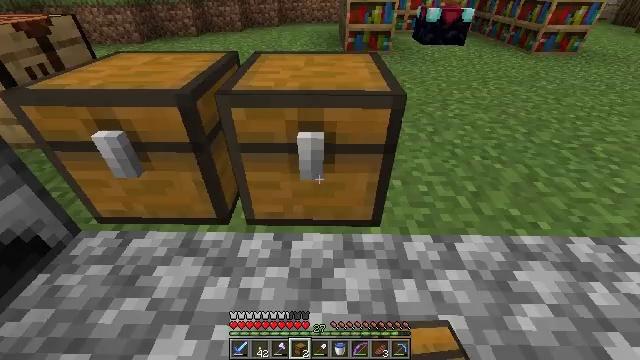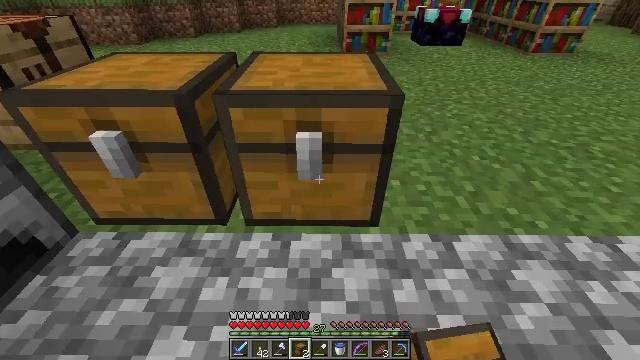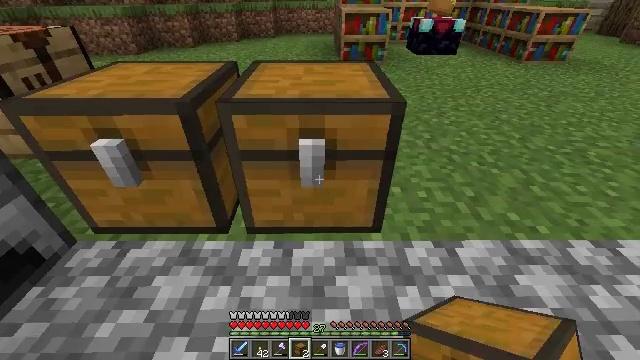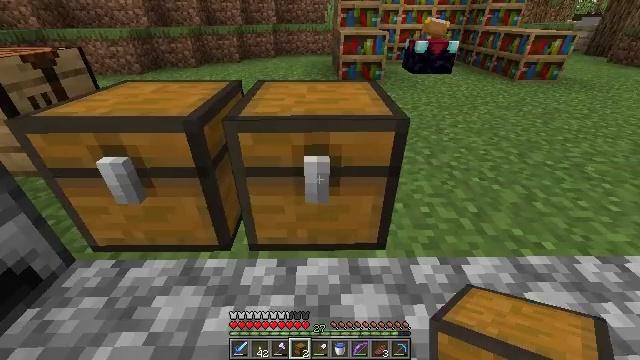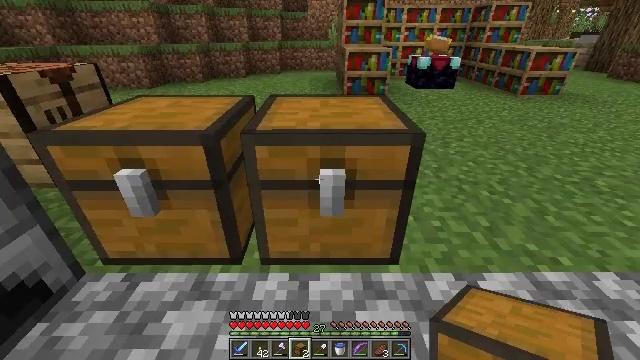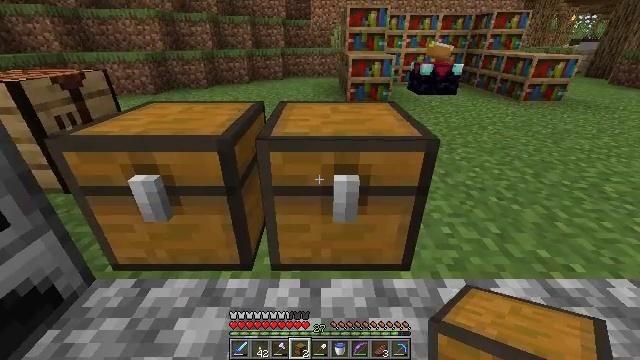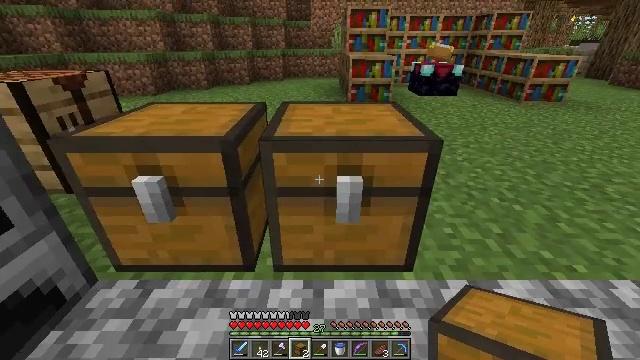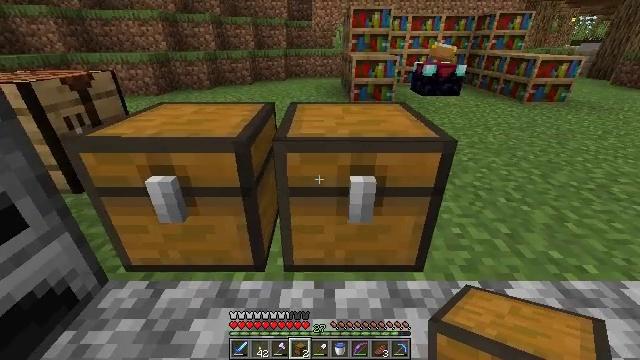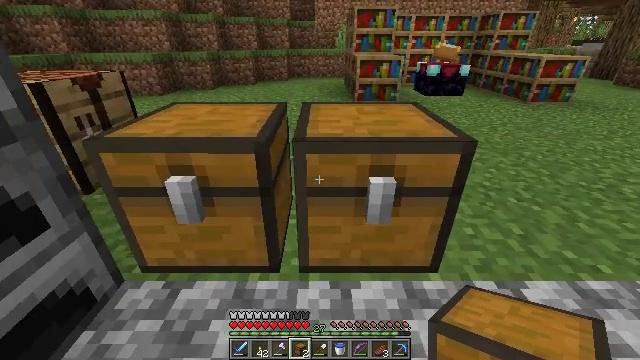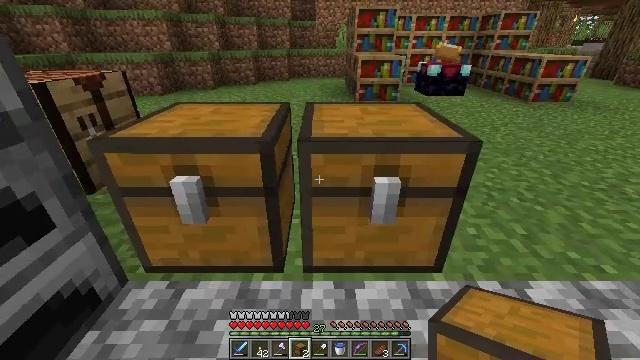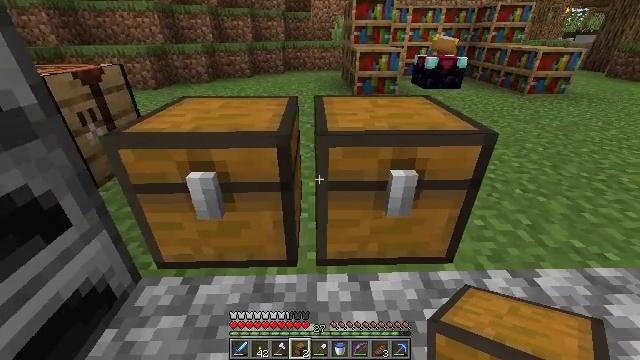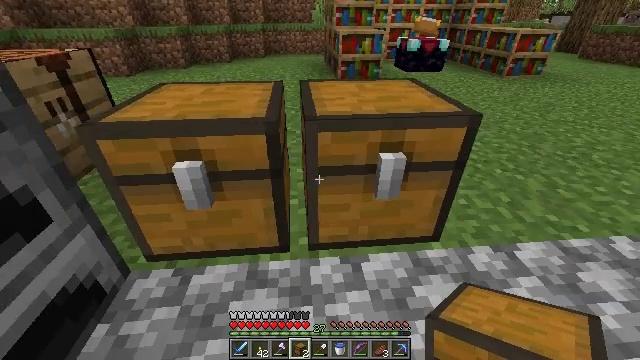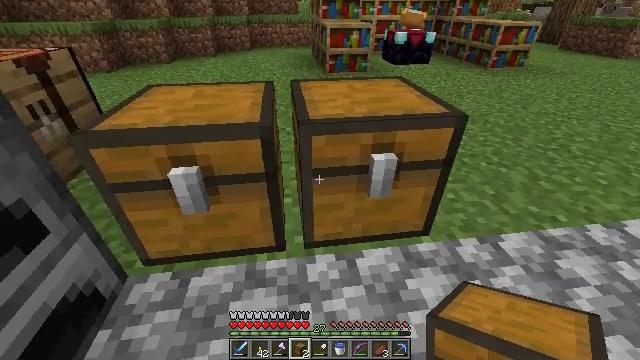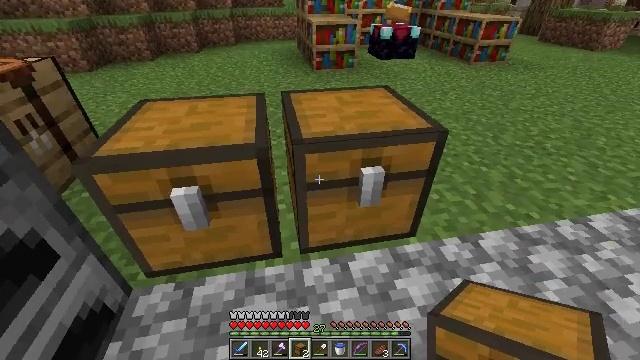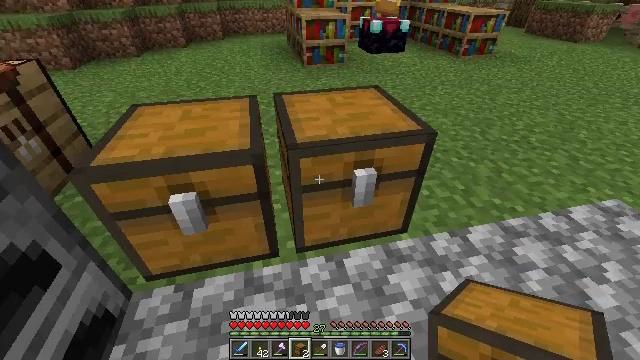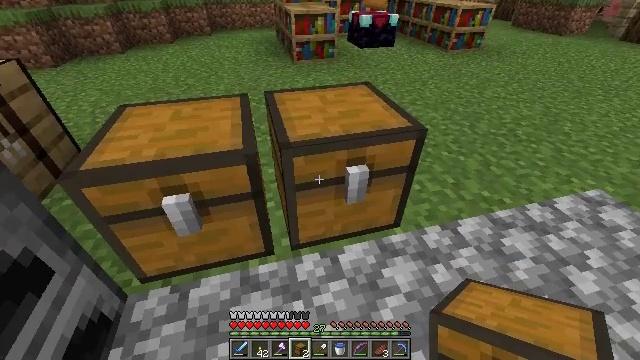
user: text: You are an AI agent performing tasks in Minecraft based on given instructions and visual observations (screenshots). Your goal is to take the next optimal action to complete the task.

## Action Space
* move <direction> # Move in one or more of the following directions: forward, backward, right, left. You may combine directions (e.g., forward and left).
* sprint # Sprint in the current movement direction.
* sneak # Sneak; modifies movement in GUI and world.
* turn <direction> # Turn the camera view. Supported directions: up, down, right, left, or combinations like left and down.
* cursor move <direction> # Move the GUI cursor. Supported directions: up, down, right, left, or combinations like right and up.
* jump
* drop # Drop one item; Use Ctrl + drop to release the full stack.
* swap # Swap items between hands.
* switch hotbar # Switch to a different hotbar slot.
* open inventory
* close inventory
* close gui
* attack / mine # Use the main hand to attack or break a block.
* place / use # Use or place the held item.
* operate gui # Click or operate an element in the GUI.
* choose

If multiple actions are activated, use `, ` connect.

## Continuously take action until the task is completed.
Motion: motion action
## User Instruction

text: Attack the chest to pick it up.
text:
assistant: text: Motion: move left, sneak
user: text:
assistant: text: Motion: move left, sneak, turn up
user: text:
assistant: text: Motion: move left, sneak, turn up
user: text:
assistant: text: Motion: move left, sneak, turn up
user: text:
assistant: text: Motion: move left, sneak, turn up
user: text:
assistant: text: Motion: move left, sneak
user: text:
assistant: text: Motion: move left, sneak
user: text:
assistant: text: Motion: move left, sneak
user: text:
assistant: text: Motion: move left, sneak
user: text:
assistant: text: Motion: move left, sneak, turn right and down
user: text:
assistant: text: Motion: turn right and down
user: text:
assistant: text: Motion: turn right and down
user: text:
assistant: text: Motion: turn right and down
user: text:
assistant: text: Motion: turn right and down
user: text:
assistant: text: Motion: turn right and down
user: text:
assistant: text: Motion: no_op
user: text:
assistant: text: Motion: no_op
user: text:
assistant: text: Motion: no_op
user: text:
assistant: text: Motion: no_op
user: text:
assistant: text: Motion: no_op
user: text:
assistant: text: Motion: no_op
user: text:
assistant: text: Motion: no_op
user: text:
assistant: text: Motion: no_op
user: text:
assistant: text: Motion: no_op
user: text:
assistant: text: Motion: no_op
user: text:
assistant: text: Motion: no_op
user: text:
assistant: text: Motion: no_op
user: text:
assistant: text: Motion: no_op
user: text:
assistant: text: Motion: no_op
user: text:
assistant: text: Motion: no_op